Question: The function GetByName works because the results are printing to console correctly but I am not returning the value. Can someone please tell me where I am going wrong.
'''
supportDoc.tagId = GetByName(item.tagName); <-- returns undefined
function GetByName(name) {
model.Shared_SupportTag.findOne({name : name}).exec(function (err, result) {
if (result.length === 0) {
console.log('Not Found')
} else {
console.log(result._id);
return (result._id)
};
});
'''
UPDATE:
Copied victorkohl's suggestion, still error.
The value is passing but still getting error. Here is intellisense, console and "foreign key" property.

victorkohl was correct, I just had to put the function call to GetByName at the end and have the save method inside it.
'''
model.Shared_SupportDoc.find({}).exec(function (err, collection) {
var supportDocs = require('../../data/_seed/support/supportDocs.json');
if (collection.length === 0) {
supportDocs.forEach(function (item) {
....
supportDoc.icon = item.icon;
supportDoc.likeCount = item.likeCount || 7;
GetByName(item.category, function(tagId) {
supportDoc.categoryId = tagId;
supportDoc.save(function (err) {
if (err) {
console.log(supportDoc.categoryId)
console.log('Error: ' + err);
} else {
console.log('Support Doc Seed Complete');
}
});
});
'''
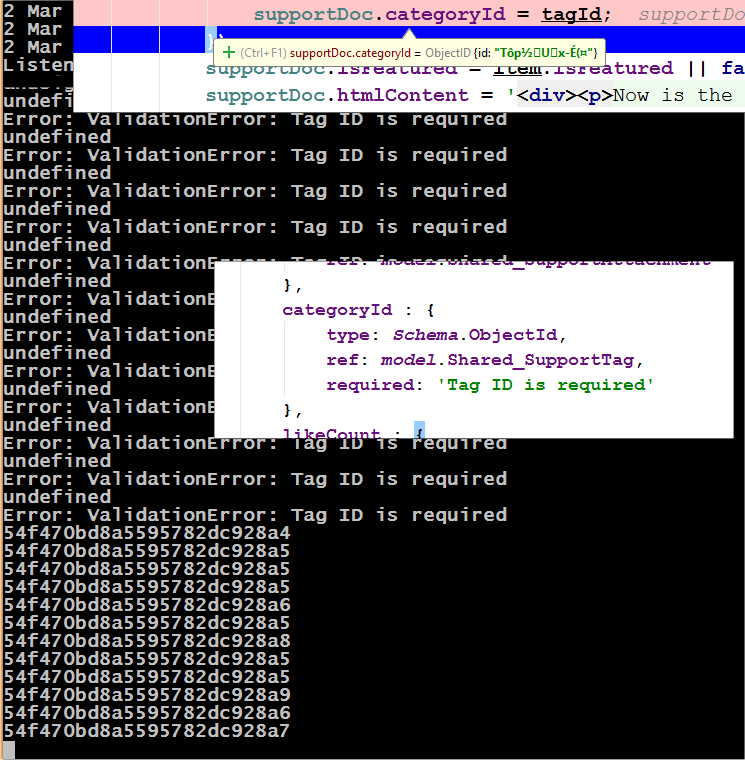
Answer: You are trying to do a synchronous task using an asynchronous method. The function passed on '.exec()' is executed asynchronously and, therefore, your function GetByName returns BEFORE that function executes (without a value, thus the 'undefined' result).
You should make the GetByName function also run asynchronously, for instance:
'''
GetByName(item.tagName, function(tagId) {
supportDoc.tagId = tagId;
});
function GetByName(name, next) {
model.Shared_SupportTag.findOne({name : name}).exec(function (err, result) {
if (!result) {
console.log('Not Found');
next();
} else {
console.log(result._id);
next(result._id);
}
});
}
'''